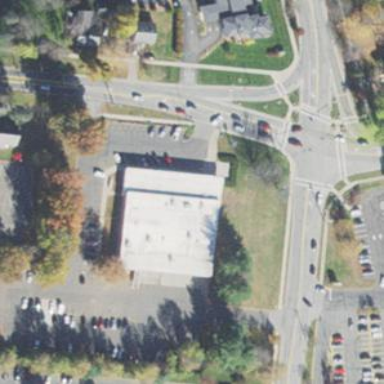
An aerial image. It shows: Post office building.